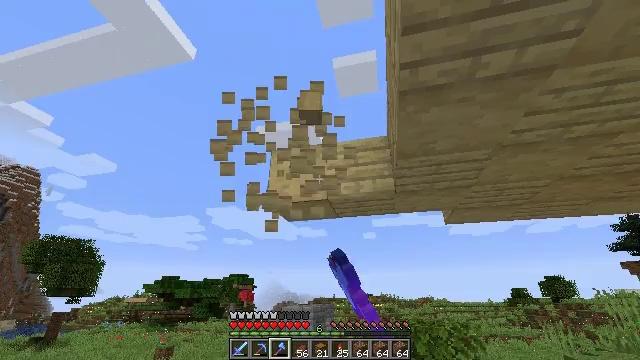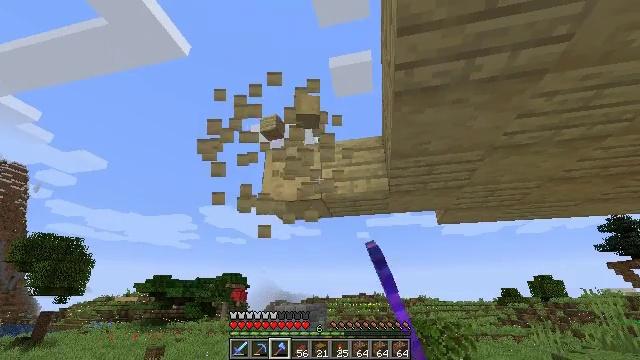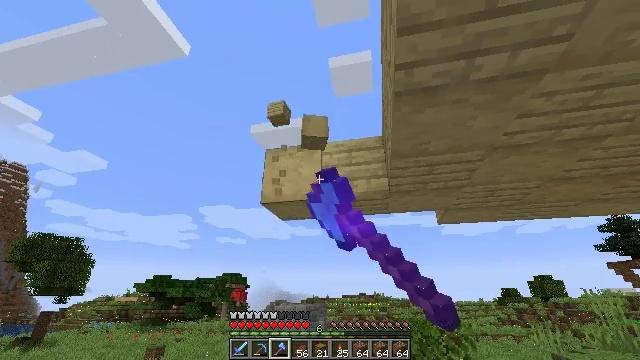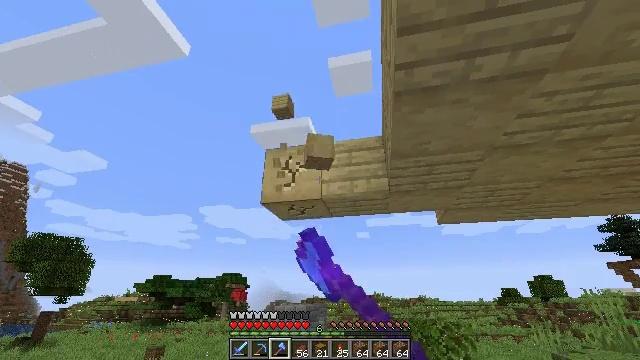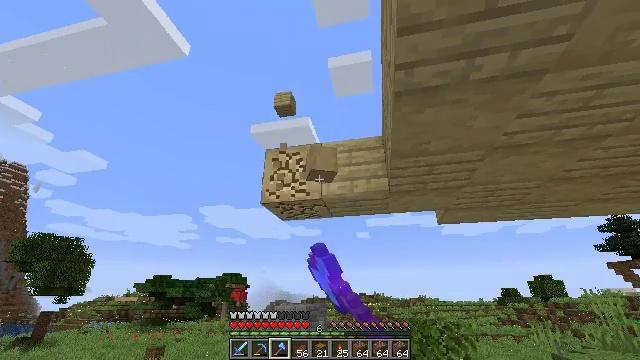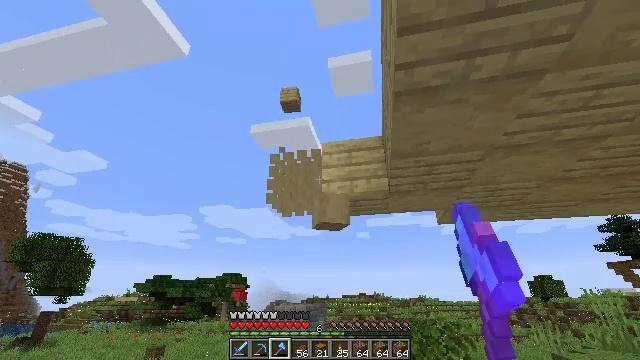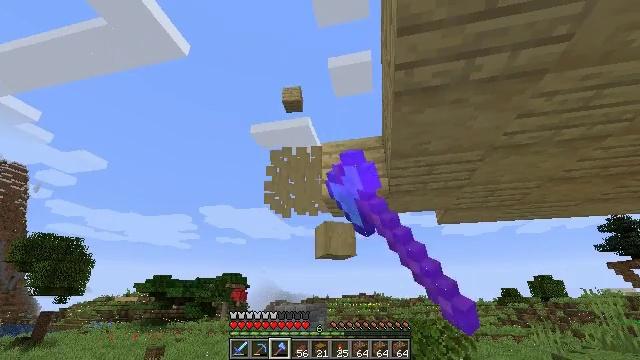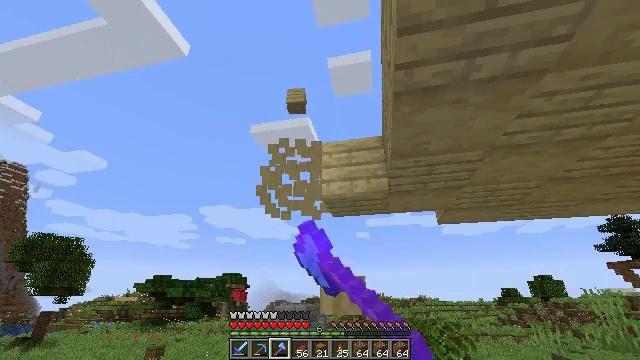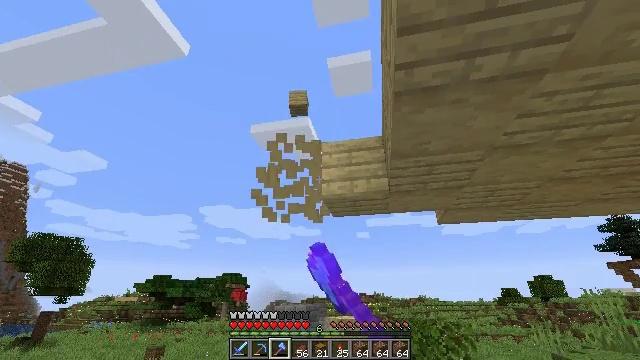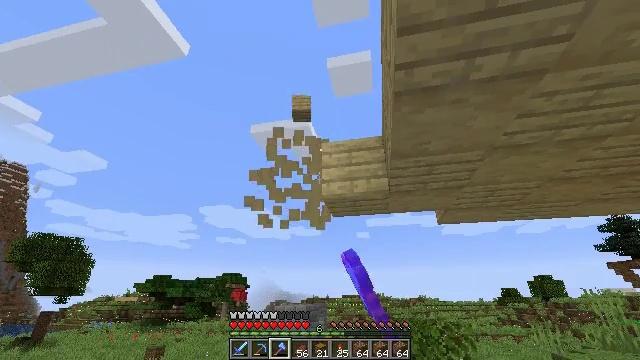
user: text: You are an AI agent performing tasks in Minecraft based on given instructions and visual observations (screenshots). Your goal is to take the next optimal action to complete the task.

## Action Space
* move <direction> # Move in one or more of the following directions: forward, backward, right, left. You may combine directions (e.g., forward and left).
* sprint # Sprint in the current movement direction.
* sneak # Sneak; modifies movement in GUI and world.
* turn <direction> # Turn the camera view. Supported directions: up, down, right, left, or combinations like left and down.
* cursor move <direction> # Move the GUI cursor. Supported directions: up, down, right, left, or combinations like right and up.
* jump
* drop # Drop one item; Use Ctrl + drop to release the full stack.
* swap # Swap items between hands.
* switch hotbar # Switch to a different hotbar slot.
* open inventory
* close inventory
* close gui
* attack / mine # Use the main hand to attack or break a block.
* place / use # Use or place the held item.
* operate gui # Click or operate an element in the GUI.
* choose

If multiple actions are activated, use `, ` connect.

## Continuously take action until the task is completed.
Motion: motion action
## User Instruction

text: Gather the stripped birch log from the tree.
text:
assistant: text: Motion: turn right, attack / mine
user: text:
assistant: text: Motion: attack / mine
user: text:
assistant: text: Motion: attack / mine
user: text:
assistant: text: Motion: attack / mine
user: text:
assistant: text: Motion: attack / mine
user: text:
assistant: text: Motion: attack / mine
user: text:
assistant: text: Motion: attack / mine
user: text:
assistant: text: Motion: attack / mine
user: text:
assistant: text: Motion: attack / mine
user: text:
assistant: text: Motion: attack / mine